Question: I've implemented <URL> using OpenCL.
I use floating point textures (256 cols X N rows) for input and output in the kernel, because I will need to sample at non-integral points and I thought it better to delegate that to the texture sampling hardware. Note that my FFTs are always of 256-point sequences (every row in my texture). At this point, my N is 16384 or 32768 depending on the GPU i'm using and the max 2D texture size allowed.
I also need to perform the FFT of 4 real-valued sequences at once, so the kernel performs the FFT(a, b, c, d) as FFT(a + ib, c + id) from which I can extract the 4 complex sequences out later using an O(n) algorithm. I can elaborate on this if someone wishes - but I don't believe it falls in the scope of this question.
'''
const sampler_t fftSampler = CLK_NORMALIZED_COORDS_FALSE | CLK_ADDRESS_CLAMP_TO_EDGE | CLK_FILTER_NEAREST;
__kernel void FFT_Stockham(read_only image2d_t input, write_only image2d_t output, int fftSize, int size)
{
int x = get_global_id(0);
int y = get_global_id(1);
int b = floor(x / convert_float(fftSize)) * (fftSize / 2);
int offset = x % (fftSize / 2);
int x0 = b + offset;
int x1 = x0 + (size / 2);
float4 val0 = read_imagef(input, fftSampler, (int2)(x0, y));
float4 val1 = read_imagef(input, fftSampler, (int2)(x1, y));
float angle = -6.283185f * (convert_float(x) / convert_float(fftSize));
// TODO: Convert the two calculations below into lookups from a __constant buffer
float tA = native_cos(angle);
float tB = native_sin(angle);
float4 coeffs1 = (float4)(tA, tB, tA, tB);
float4 coeffs2 = (float4)(-tB, tA, -tB, tA);
float4 result = val0 + coeffs1 * val1.xxzz + coeffs2 * val1.yyww;
write_imagef(output, (int2)(x, y), result);
}
'''
The host code simply invokes this kernel log2(256) times, ping-ponging the input and output textures.
Note: I tried removing the and to see if that impacted timing, but it doesn't seem to change things by very much. Not the factor I'm looking for, in any case.
Knowing that I am probably memory-bandwidth bound, here is the memory access pattern (per-row) for my radix-2 FFT.

- - -
So my question is - can someone help me with/point me toward a higher-radix formulation for this algorithm? I ask because most FFTs are optimized for large cases and single real/complex valued sequences. Their kernel generators are also very case dependent and break down quickly when I try to muck with their internals.
Are there other options better than simply going to a radix-8 or 16 kernel?
Some of my constraints are - I have to use OpenCL (no cuFFT). I also cannot use <URL> - but getting it to run in fewer iterations on the GPU is my main use-case.
Thanks in advance for reading through all this and trying to help!
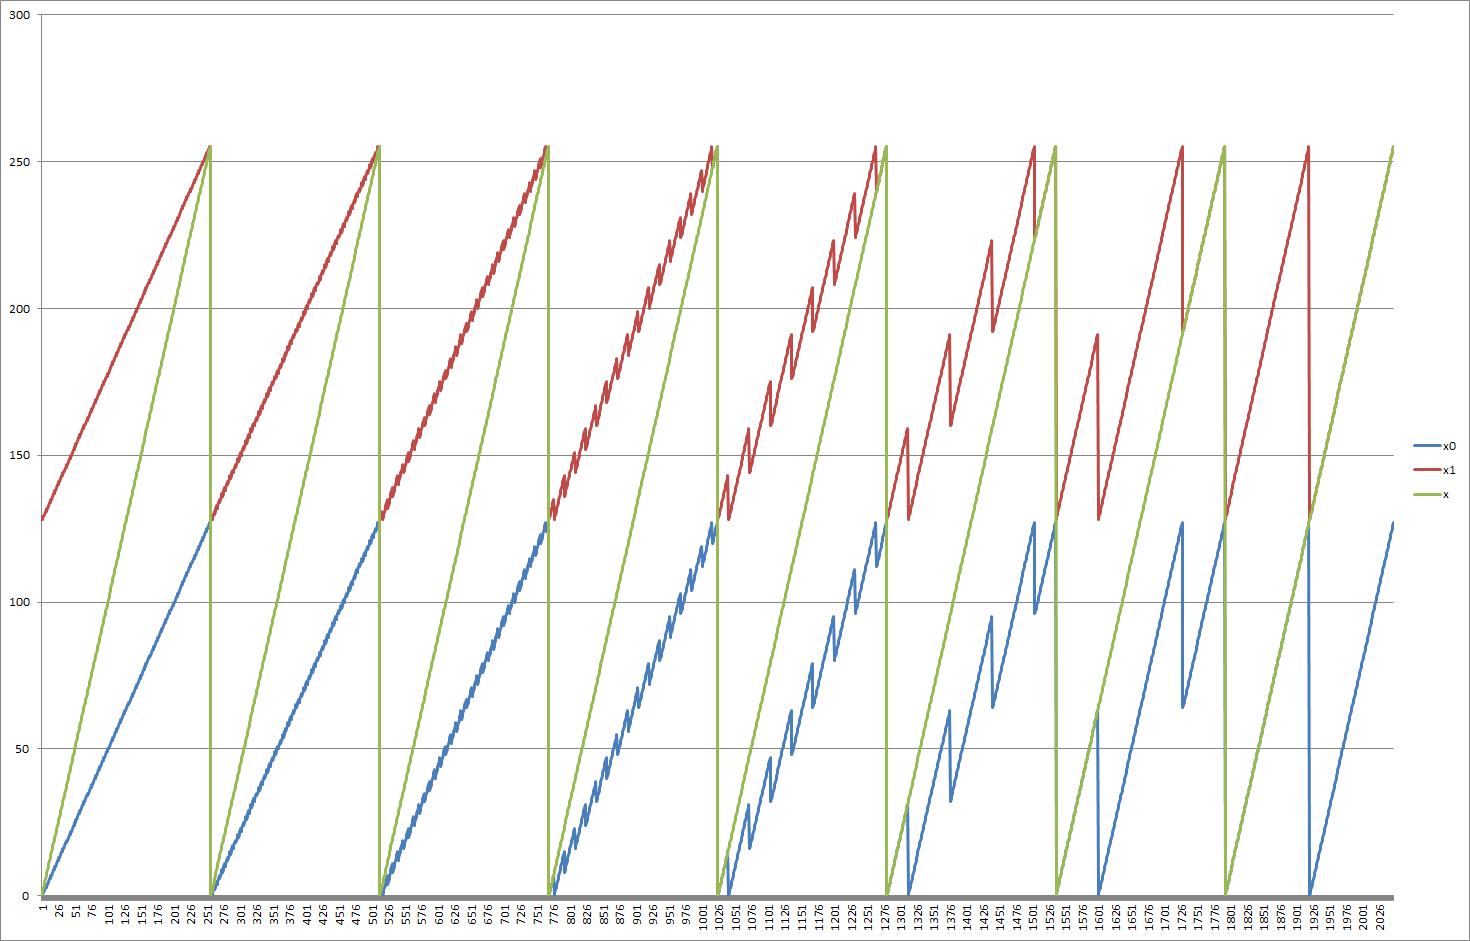
Answer: I tried several versions, but the one with the best performance on CPU and GPU was a radix-16 kernel for my specific case.
Here is the kernel for reference. It was taken from Eric Bainville's (most excellent) <URL> and used with full attribution.
'''
// #define M_PI 3.14159265358979f
//Global size is x.Length/2, Scale = 1 for direct, 1/N to inverse (iFFT)
__kernel void ConjugateAndScale(__global float4* x, const float Scale)
{
int i = get_global_id(0);
float temp = Scale;
float4 t = (float4)(temp, -temp, temp, -temp);
x[i] *= t;
}
// Return a*EXP(-I*PI*1/2) = a*(-I)
float2 mul_p1q2(float2 a) { return (float2)(a.y,-a.x); }
// Return a^2
float2 sqr_1(float2 a)
{ return (float2)(a.x*a.x-a.y*a.y,2.0f*a.x*a.y); }
// Return the 2x DFT2 of the four complex numbers in A
// If A=(a,b,c,d) then return (a',b',c',d') where (a',c')=DFT2(a,c)
// and (b',d')=DFT2(b,d).
float8 dft2_4(float8 a) { return (float8)(a.lo+a.hi,a.lo-a.hi); }
// Return the DFT of 4 complex numbers in A
float8 dft4_4(float8 a)
{
// 2x DFT2
float8 x = dft2_4(a);
// Shuffle, twiddle, and 2x DFT2
return dft2_4((float8)(x.lo.lo,x.hi.lo,x.lo.hi,mul_p1q2(x.hi.hi)));
}
// Complex product, multiply vectors of complex numbers
#define MUL_RE(a,b) (a.even*b.even - a.odd*b.odd)
#define MUL_IM(a,b) (a.even*b.odd + a.odd*b.even)
float2 mul_1(float2 a, float2 b)
{ float2 x; x.even = MUL_RE(a,b); x.odd = MUL_IM(a,b); return x; }
float4 mul_1_F4(float4 a, float4 b)
{ float4 x; x.even = MUL_RE(a,b); x.odd = MUL_IM(a,b); return x; }
float4 mul_2(float4 a, float4 b)
{ float4 x; x.even = MUL_RE(a,b); x.odd = MUL_IM(a,b); return x; }
// Return the DFT2 of the two complex numbers in vector A
float4 dft2_2(float4 a) { return (float4)(a.lo+a.hi,a.lo-a.hi); }
// Return cos(alpha)+I*sin(alpha) (3 variants)
float2 exp_alpha_1(float alpha)
{
float cs,sn;
// sn = sincos(alpha,&cs); // sincos
//cs = native_cos(alpha); sn = native_sin(alpha); // native sin+cos
cs = cos(alpha); sn = sin(alpha); // sin+cos
return (float2)(cs,sn);
}
// Return cos(alpha)+I*sin(alpha) (3 variants)
float4 exp_alpha_1_F4(float alpha)
{
float cs,sn;
// sn = sincos(alpha,&cs); // sincos
// cs = native_cos(alpha); sn = native_sin(alpha); // native sin+cos
cs = cos(alpha); sn = sin(alpha); // sin+cos
return (float4)(cs,sn,cs,sn);
}
// mul_p*q*(a) returns a*EXP(-I*PI*P/Q)
#define mul_p0q1(a) (a)
#define mul_p0q2 mul_p0q1
//float2 mul_p1q2(float2 a) { return (float2)(a.y,-a.x); }
__constant float SQRT_1_2 = 0.707106781186548; // cos(Pi/4)
#define mul_p0q4 mul_p0q2
float2 mul_p1q4(float2 a) { return (float2)(SQRT_1_2)*(float2)(a.x+a.y,-a.x+a.y); }
#define mul_p2q4 mul_p1q2
float2 mul_p3q4(float2 a) { return (float2)(SQRT_1_2)*(float2)(-a.x+a.y,-a.x-a.y); }
__constant float COS_8 = 0.923879532511287; // cos(Pi/8)
__constant float SIN_8 = 0.382683432365089; // sin(Pi/8)
#define mul_p0q8 mul_p0q4
float2 mul_p1q8(float2 a) { return mul_1((float2)(COS_8,-SIN_8),a); }
#define mul_p2q8 mul_p1q4
float2 mul_p3q8(float2 a) { return mul_1((float2)(SIN_8,-COS_8),a); }
#define mul_p4q8 mul_p2q4
float2 mul_p5q8(float2 a) { return mul_1((float2)(-SIN_8,-COS_8),a); }
#define mul_p6q8 mul_p3q4
float2 mul_p7q8(float2 a) { return mul_1((float2)(-COS_8,-SIN_8),a); }
// Compute in-place DFT2 and twiddle
#define DFT2_TWIDDLE(a,b,t) { float2 tmp = t(a-b); a += b; b = tmp; }
// T = N/16 = number of threads.
// P is the length of input sub-sequences, 1,16,256,...,N/16.
__kernel void FFT_Radix16(__global const float4 * x, __global float4 * y, int pp)
{
int p = pp;
int t = get_global_size(0); // number of threads
int i = get_global_id(0); // current thread
////// y[i] = 2*x[i];
////// return;
int k = i & (p-1); // index in input sequence, in 0..P-1
// Inputs indices are I+{0,..,15}*T
x += i;
// Output indices are J+{0,..,15}*P, where
// J is I with four 0 bits inserted at bit log2(P)
y += ((i-k)<<4) + k;
// Load
float4 u[16];
for (int m=0;m<16;m++) u[m] = x[m*t];
// Twiddle, twiddling factors are exp(_I*PI*{0,..,15}*K/4P)
float alpha = -M_PI*(float)k/(float)(8*p);
for (int m=1;m<16;m++) u[m] = mul_1_F4(exp_alpha_1_F4(m * alpha), u[m]);
// 8x in-place DFT2 and twiddle (1)
DFT2_TWIDDLE(u[0].lo,u[8].lo,mul_p0q8);
DFT2_TWIDDLE(u[0].hi,u[8].hi,mul_p0q8);
DFT2_TWIDDLE(u[1].lo,u[9].lo,mul_p1q8);
DFT2_TWIDDLE(u[1].hi,u[9].hi,mul_p1q8);
DFT2_TWIDDLE(u[2].lo,u[10].lo,mul_p2q8);
DFT2_TWIDDLE(u[2].hi,u[10].hi,mul_p2q8);
DFT2_TWIDDLE(u[3].lo,u[11].lo,mul_p3q8);
DFT2_TWIDDLE(u[3].hi,u[11].hi,mul_p3q8);
DFT2_TWIDDLE(u[4].lo,u[12].lo,mul_p4q8);
DFT2_TWIDDLE(u[4].hi,u[12].hi,mul_p4q8);
DFT2_TWIDDLE(u[5].lo,u[13].lo,mul_p5q8);
DFT2_TWIDDLE(u[5].hi,u[13].hi,mul_p5q8);
DFT2_TWIDDLE(u[6].lo,u[14].lo,mul_p6q8);
DFT2_TWIDDLE(u[6].hi,u[14].hi,mul_p6q8);
DFT2_TWIDDLE(u[7].lo,u[15].lo,mul_p7q8);
DFT2_TWIDDLE(u[7].hi,u[15].hi,mul_p7q8);
// 8x in-place DFT2 and twiddle (2)
DFT2_TWIDDLE(u[0].lo,u[4].lo,mul_p0q4);
DFT2_TWIDDLE(u[0].hi,u[4].hi,mul_p0q4);
DFT2_TWIDDLE(u[1].lo,u[5].lo,mul_p1q4);
DFT2_TWIDDLE(u[1].hi,u[5].hi,mul_p1q4);
DFT2_TWIDDLE(u[2].lo,u[6].lo,mul_p2q4);
DFT2_TWIDDLE(u[2].hi,u[6].hi,mul_p2q4);
DFT2_TWIDDLE(u[3].lo,u[7].lo,mul_p3q4);
DFT2_TWIDDLE(u[3].hi,u[7].hi,mul_p3q4);
DFT2_TWIDDLE(u[8].lo,u[12].lo,mul_p0q4);
DFT2_TWIDDLE(u[8].hi,u[12].hi,mul_p0q4);
DFT2_TWIDDLE(u[9].lo,u[13].lo,mul_p1q4);
DFT2_TWIDDLE(u[9].hi,u[13].hi,mul_p1q4);
DFT2_TWIDDLE(u[10].lo,u[14].lo,mul_p2q4);
DFT2_TWIDDLE(u[10].hi,u[14].hi,mul_p2q4);
DFT2_TWIDDLE(u[11].lo,u[15].lo,mul_p3q4);
DFT2_TWIDDLE(u[11].hi,u[15].hi,mul_p3q4);
// 8x in-place DFT2 and twiddle (3)
DFT2_TWIDDLE(u[0].lo,u[2].lo,mul_p0q2);
DFT2_TWIDDLE(u[0].hi,u[2].hi,mul_p0q2);
DFT2_TWIDDLE(u[1].lo,u[3].lo,mul_p1q2);
DFT2_TWIDDLE(u[1].hi,u[3].hi,mul_p1q2);
DFT2_TWIDDLE(u[4].lo,u[6].lo,mul_p0q2);
DFT2_TWIDDLE(u[4].hi,u[6].hi,mul_p0q2);
DFT2_TWIDDLE(u[5].lo,u[7].lo,mul_p1q2);
DFT2_TWIDDLE(u[5].hi,u[7].hi,mul_p1q2);
DFT2_TWIDDLE(u[8].lo,u[10].lo,mul_p0q2);
DFT2_TWIDDLE(u[8].hi,u[10].hi,mul_p0q2);
DFT2_TWIDDLE(u[9].lo,u[11].lo,mul_p1q2);
DFT2_TWIDDLE(u[9].hi,u[11].hi,mul_p1q2);
DFT2_TWIDDLE(u[12].lo,u[14].lo,mul_p0q2);
DFT2_TWIDDLE(u[12].hi,u[14].hi,mul_p0q2);
DFT2_TWIDDLE(u[13].lo,u[15].lo,mul_p1q2);
DFT2_TWIDDLE(u[13].hi,u[15].hi,mul_p1q2);
// 8x DFT2 and store (reverse binary permutation)
y[0] = u[0] + u[1];
y[p] = u[8] + u[9];
y[2*p] = u[4] + u[5];
y[3*p] = u[12] + u[13];
y[4*p] = u[2] + u[3];
y[5*p] = u[10] + u[11];
y[6*p] = u[6] + u[7];
y[7*p] = u[14] + u[15];
y[8*p] = u[0] - u[1];
y[9*p] = u[8] - u[9];
y[10*p] = u[4] - u[5];
y[11*p] = u[12] - u[13];
y[12*p] = u[2] - u[3];
y[13*p] = u[10] - u[11];
y[14*p] = u[6] - u[7];
y[15*p] = u[14] - u[15];
}
'''
Note that I have modified the kernel to perform the FFT of 2 complex-valued sequences at once instead of one. Also, since I only need the FFT of 256 elements at a time in a much larger sequence, I perform only 2 runs of this kernel, which leaves me with 256-length DFTs in the larger array.
Here's some of the relevant host code as well.
'''
var ev = new[] { new Cl.Event() };
var pEv = new[] { new Cl.Event() };
int fftSize = 1;
int iter = 0;
int n = distributionSize >> 5;
while (fftSize <= n)
{
Cl.SetKernelArg(fftKernel, 0, memA);
Cl.SetKernelArg(fftKernel, 1, memB);
Cl.SetKernelArg(fftKernel, 2, fftSize);
Cl.EnqueueNDRangeKernel(commandQueue, fftKernel, 1, null, globalWorkgroupSize, localWorkgroupSize,
(uint)(iter == 0 ? 0 : 1),
iter == 0 ? null : pEv,
out ev[0]).Check();
if (iter > 0)
pEv[0].Dispose();
Swap(ref ev, ref pEv);
Swap(ref memA, ref memB); // ping-pong
fftSize = fftSize << 4;
iter++;
Cl.Finish(commandQueue);
}
Swap(ref memA, ref memB);
'''
Hope this helps someone!